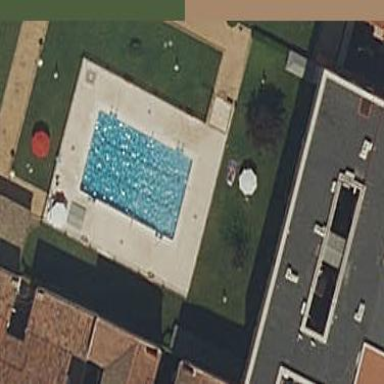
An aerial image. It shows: Swimming pool located in leisure land.